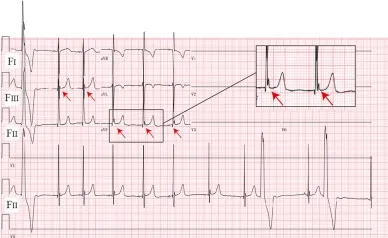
ECG and imaging characteristics of the proband. Echocardiography indicated RVOT enlargement.
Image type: electrography (ekg)